Question: What is the value of the measurement in the image?
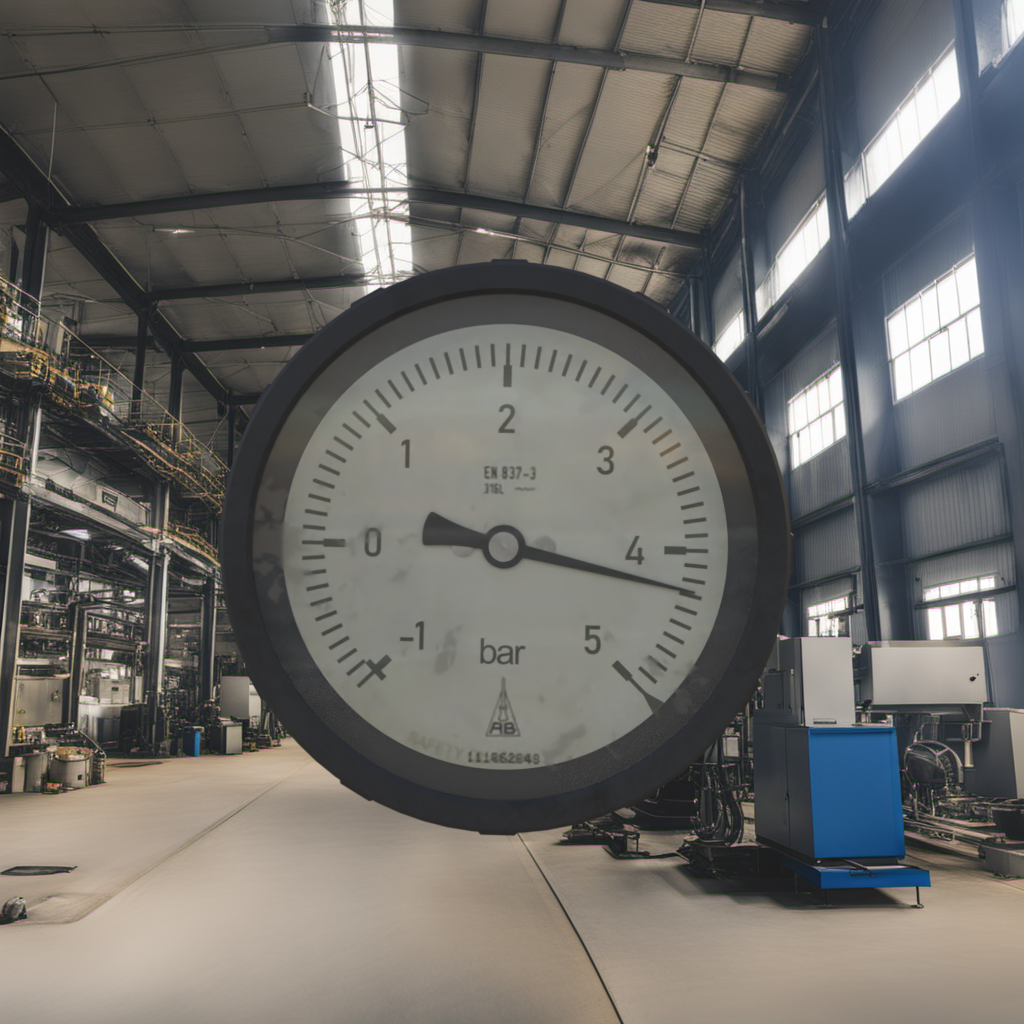
Answer: The result is 4.3
Question: What is the reading range of this measurement?
Answer: The range is from -1 to 5
Question: What is the minimum and maximum value range of this measurement?
Answer: The minimum value is -1 and the maximum value is 5